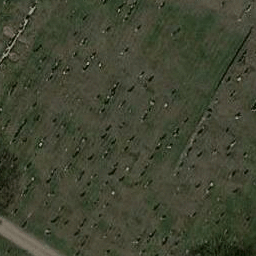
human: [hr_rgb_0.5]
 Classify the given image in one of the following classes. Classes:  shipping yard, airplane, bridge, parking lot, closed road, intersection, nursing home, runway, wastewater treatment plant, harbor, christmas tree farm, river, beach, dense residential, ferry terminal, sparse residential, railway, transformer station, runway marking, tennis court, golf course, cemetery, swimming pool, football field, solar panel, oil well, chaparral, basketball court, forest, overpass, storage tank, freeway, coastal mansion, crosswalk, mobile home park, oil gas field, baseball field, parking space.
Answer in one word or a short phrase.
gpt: cemetery